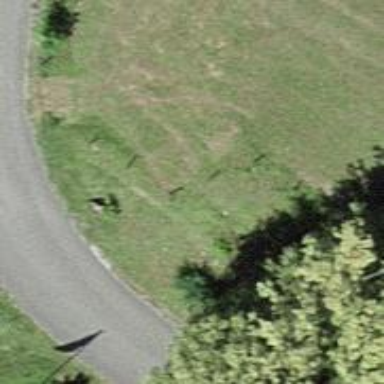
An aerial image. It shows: Bench.